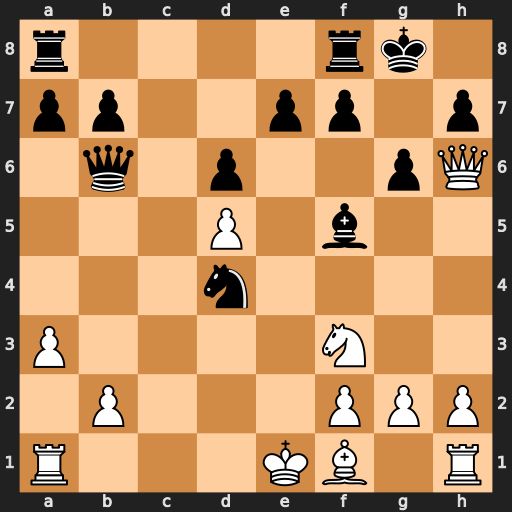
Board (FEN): r4rk1/pp2pp1p/1q1p2pQ/3P1b2/3n4/P4N2/1P3PPP/R3KB1R
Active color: w
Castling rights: KQ
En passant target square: -
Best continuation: Ng5 Nc2+ Ke2